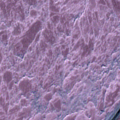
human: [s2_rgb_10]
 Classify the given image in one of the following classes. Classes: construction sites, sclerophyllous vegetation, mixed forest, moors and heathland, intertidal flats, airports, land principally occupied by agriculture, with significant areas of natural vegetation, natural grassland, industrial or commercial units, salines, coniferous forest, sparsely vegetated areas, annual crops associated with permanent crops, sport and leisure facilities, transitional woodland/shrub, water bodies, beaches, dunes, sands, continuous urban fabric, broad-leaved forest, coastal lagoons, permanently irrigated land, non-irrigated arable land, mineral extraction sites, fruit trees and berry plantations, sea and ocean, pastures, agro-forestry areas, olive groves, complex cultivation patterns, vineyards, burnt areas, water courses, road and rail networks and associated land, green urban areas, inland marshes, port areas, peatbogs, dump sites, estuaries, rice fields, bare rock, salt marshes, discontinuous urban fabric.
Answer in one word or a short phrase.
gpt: sea and ocean